Interaction volume radius: 10 \u00c5
Interaction volume height: 15 \u00c5
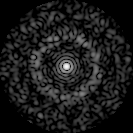
Disorder parameter: 0.8193